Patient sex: M
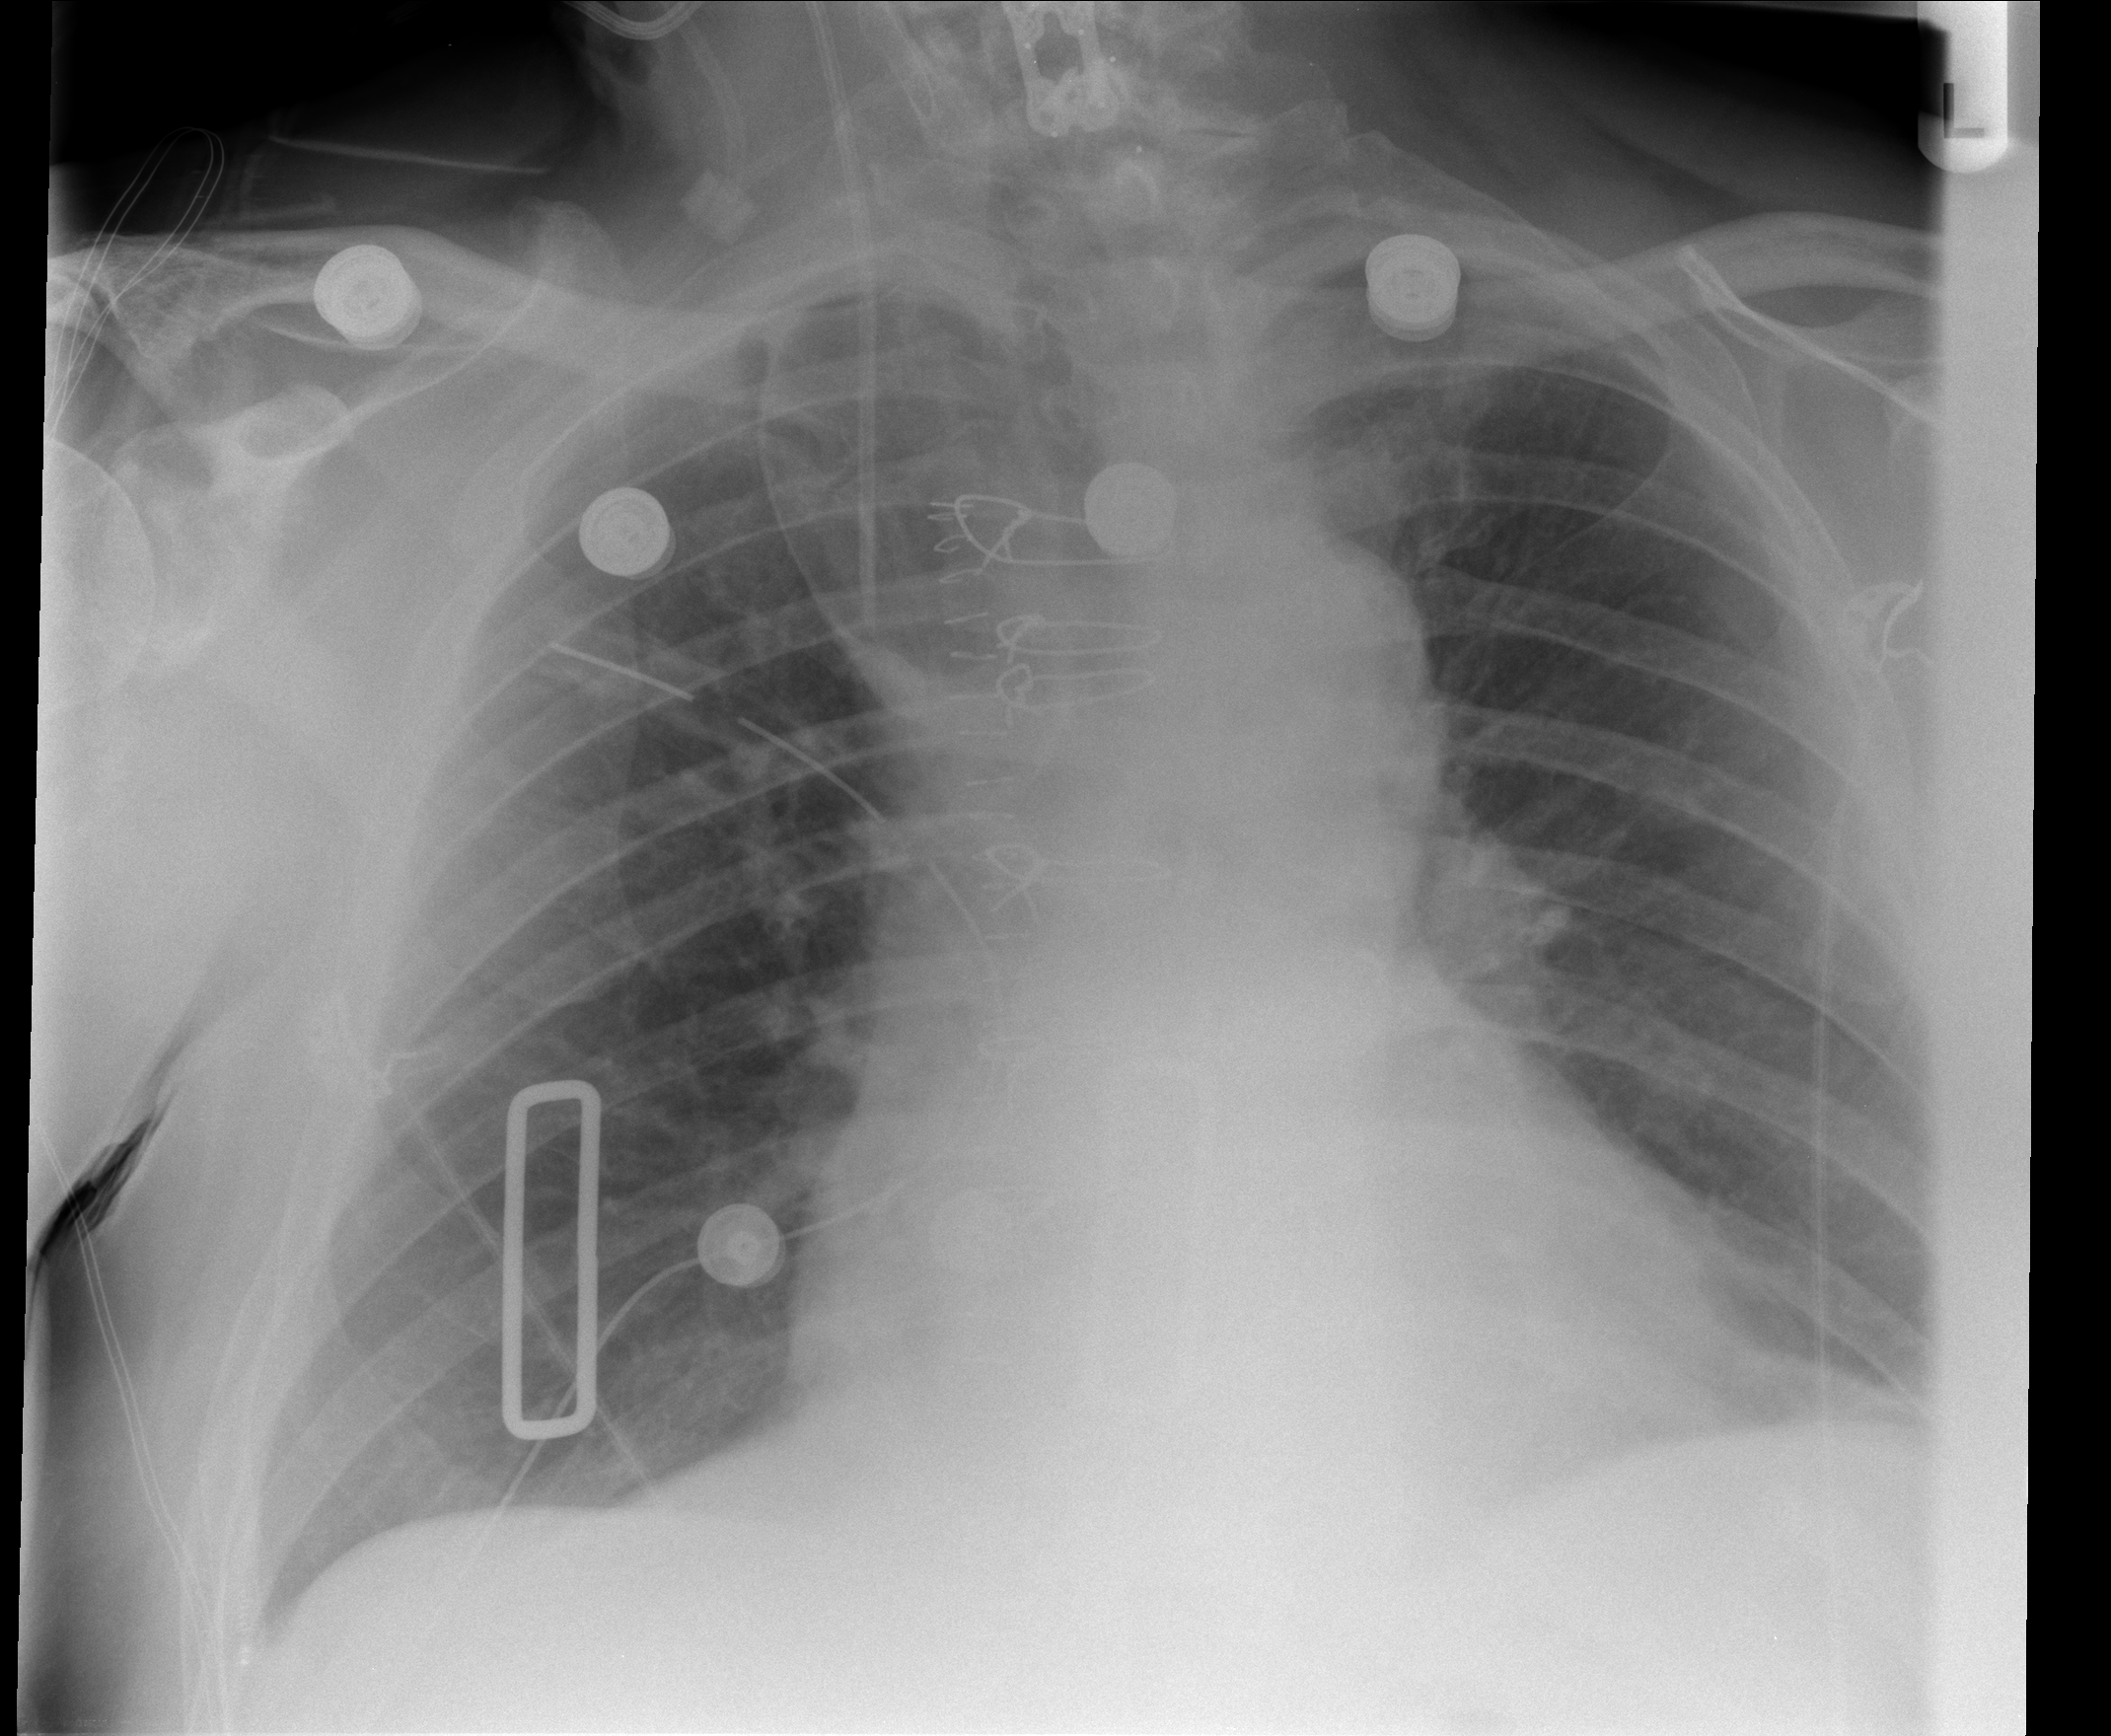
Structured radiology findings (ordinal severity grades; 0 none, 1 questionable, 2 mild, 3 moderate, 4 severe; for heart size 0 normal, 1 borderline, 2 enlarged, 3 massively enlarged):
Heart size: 0
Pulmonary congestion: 2
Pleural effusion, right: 0
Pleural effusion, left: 0
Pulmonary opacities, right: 0
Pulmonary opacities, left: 0
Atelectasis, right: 0
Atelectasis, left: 0